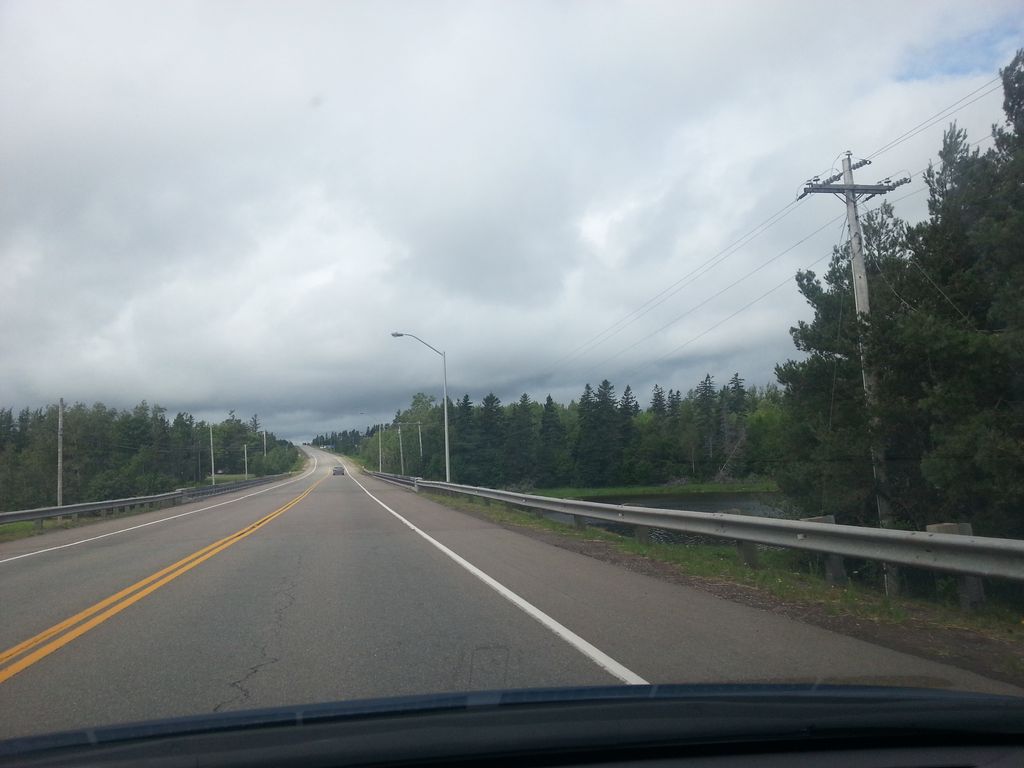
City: charlottetown